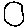
Label: circle